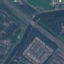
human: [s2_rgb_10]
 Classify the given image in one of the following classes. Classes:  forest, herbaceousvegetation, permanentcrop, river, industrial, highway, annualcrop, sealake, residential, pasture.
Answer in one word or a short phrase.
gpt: Highway